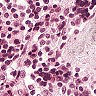
Metastatic tissue present: no